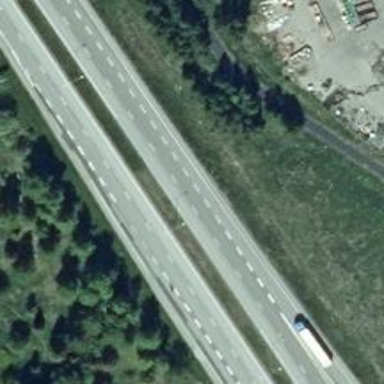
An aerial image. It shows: Asphalt motorway.